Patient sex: M
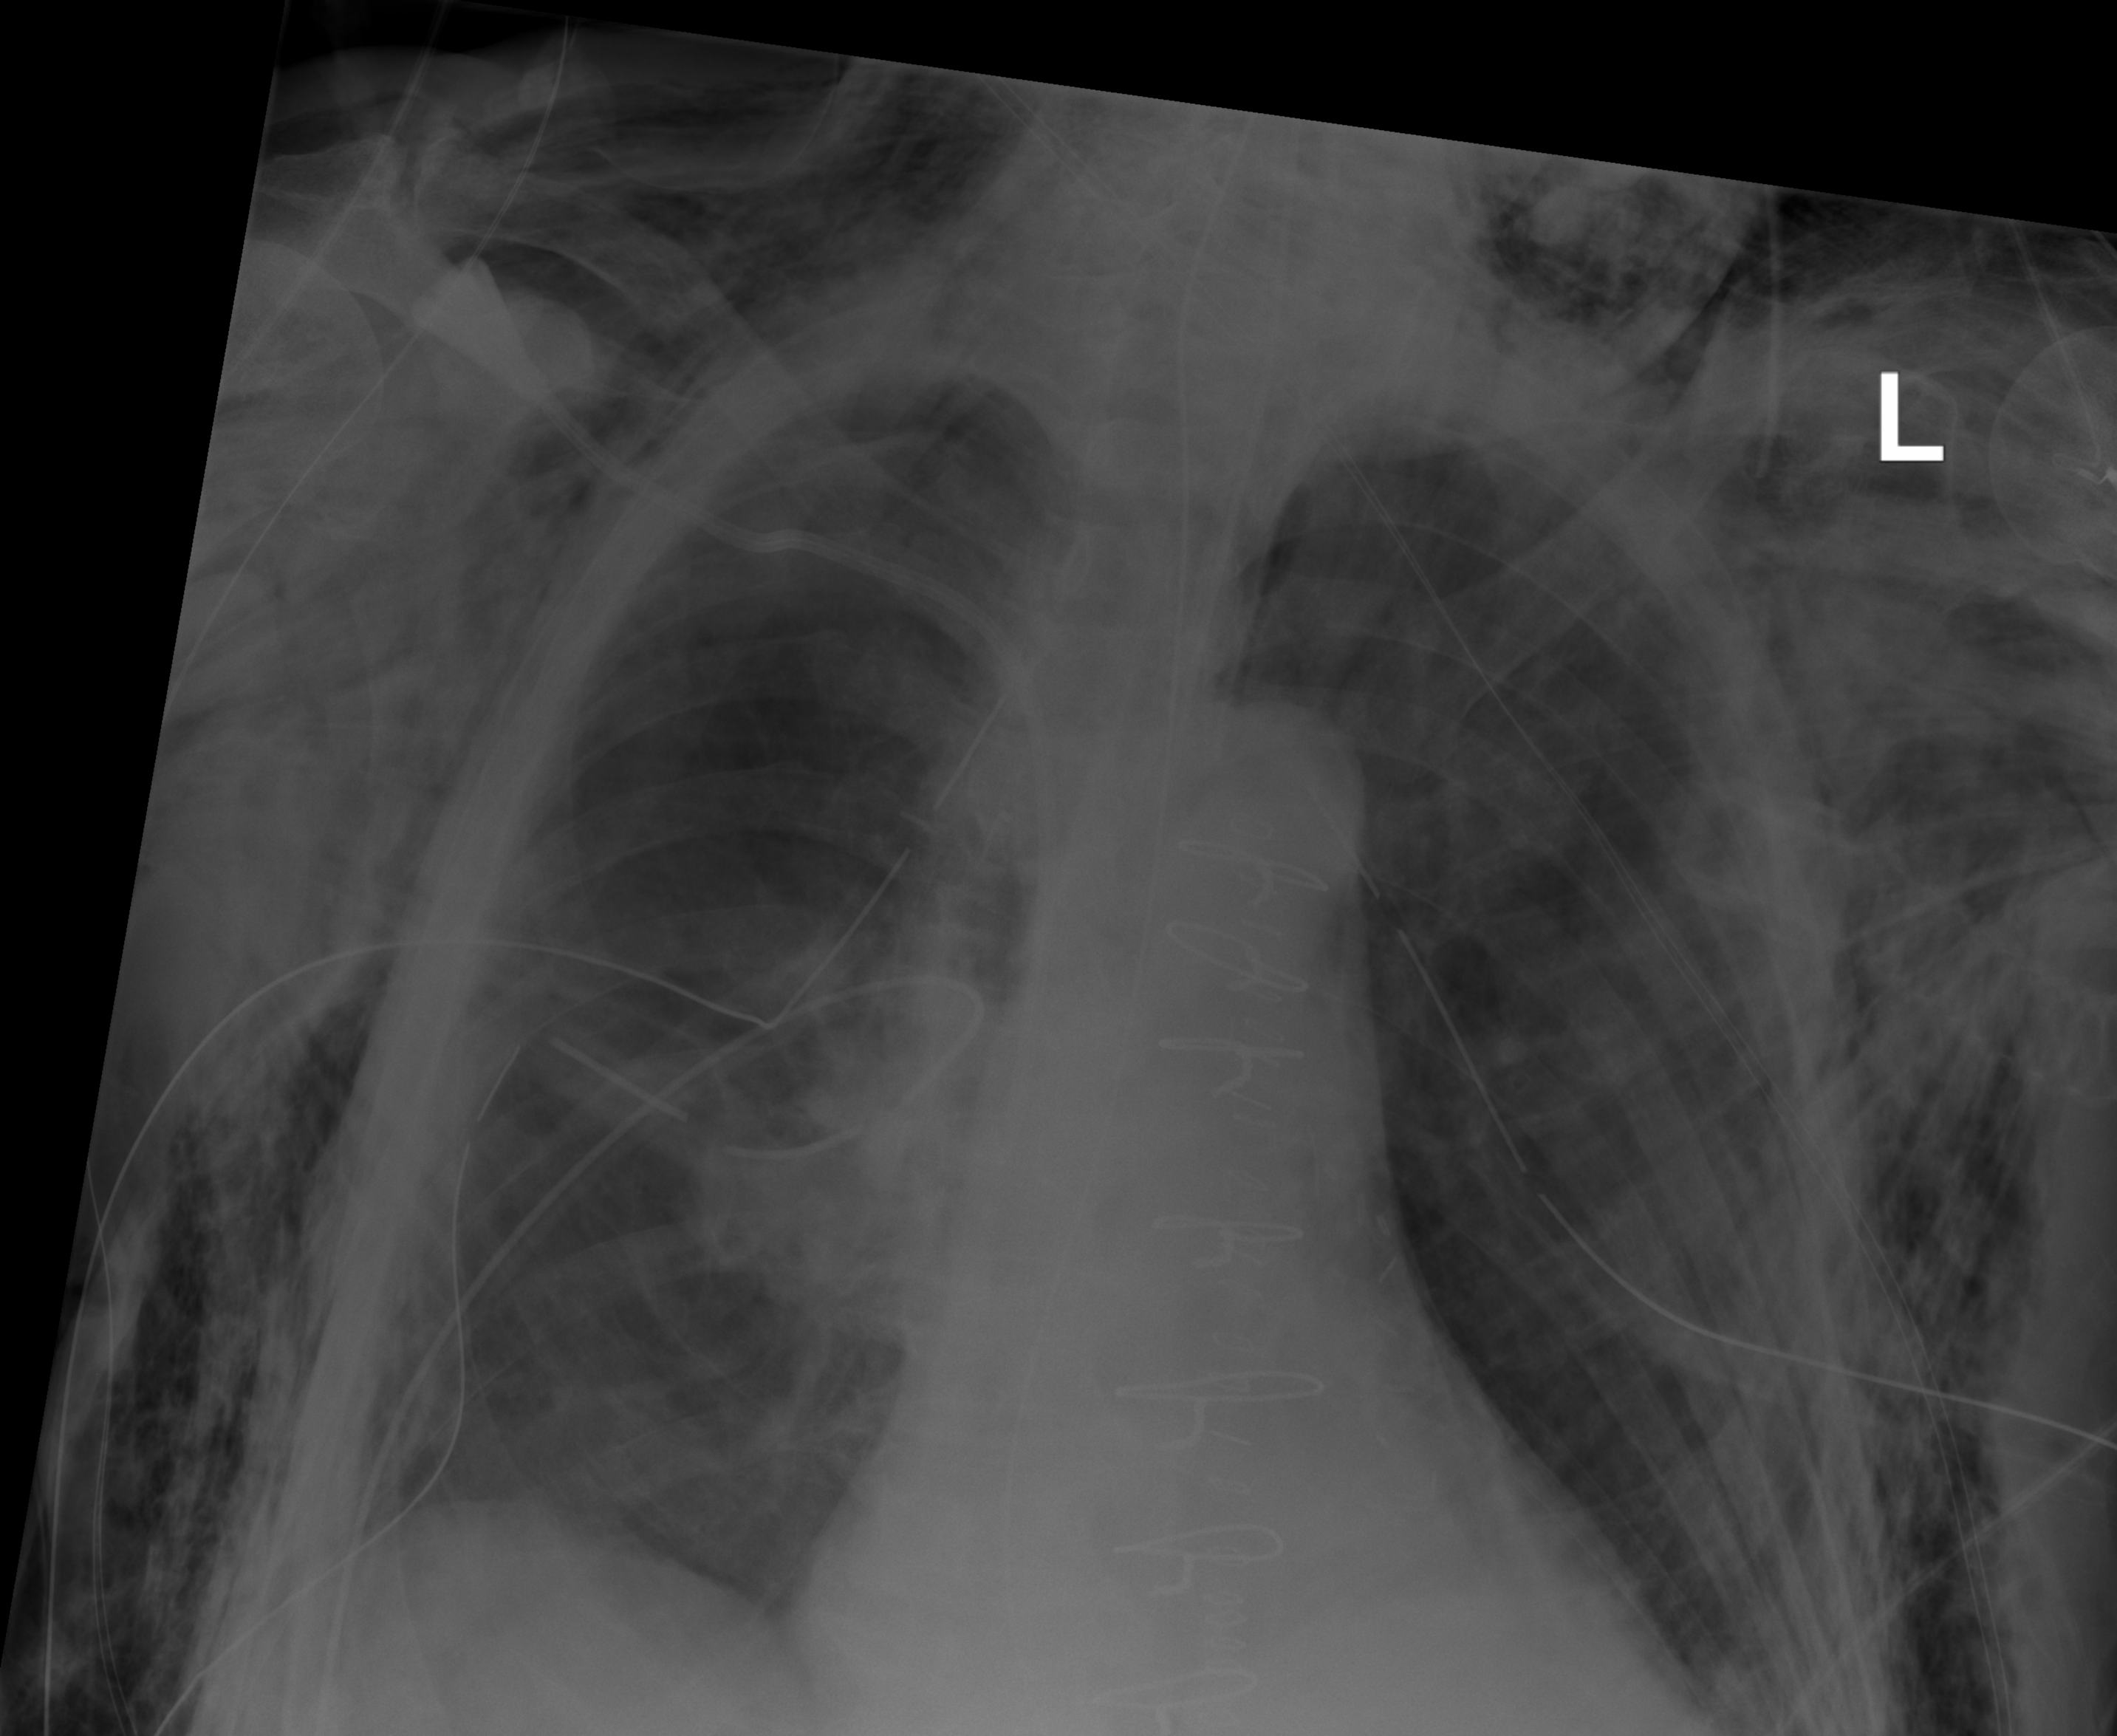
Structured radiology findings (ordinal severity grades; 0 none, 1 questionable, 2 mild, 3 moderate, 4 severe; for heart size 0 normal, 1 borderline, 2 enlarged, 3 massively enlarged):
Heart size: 0
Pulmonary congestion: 0
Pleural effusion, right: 2
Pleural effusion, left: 2
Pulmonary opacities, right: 0
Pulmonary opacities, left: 0
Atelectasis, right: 0
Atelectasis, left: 0